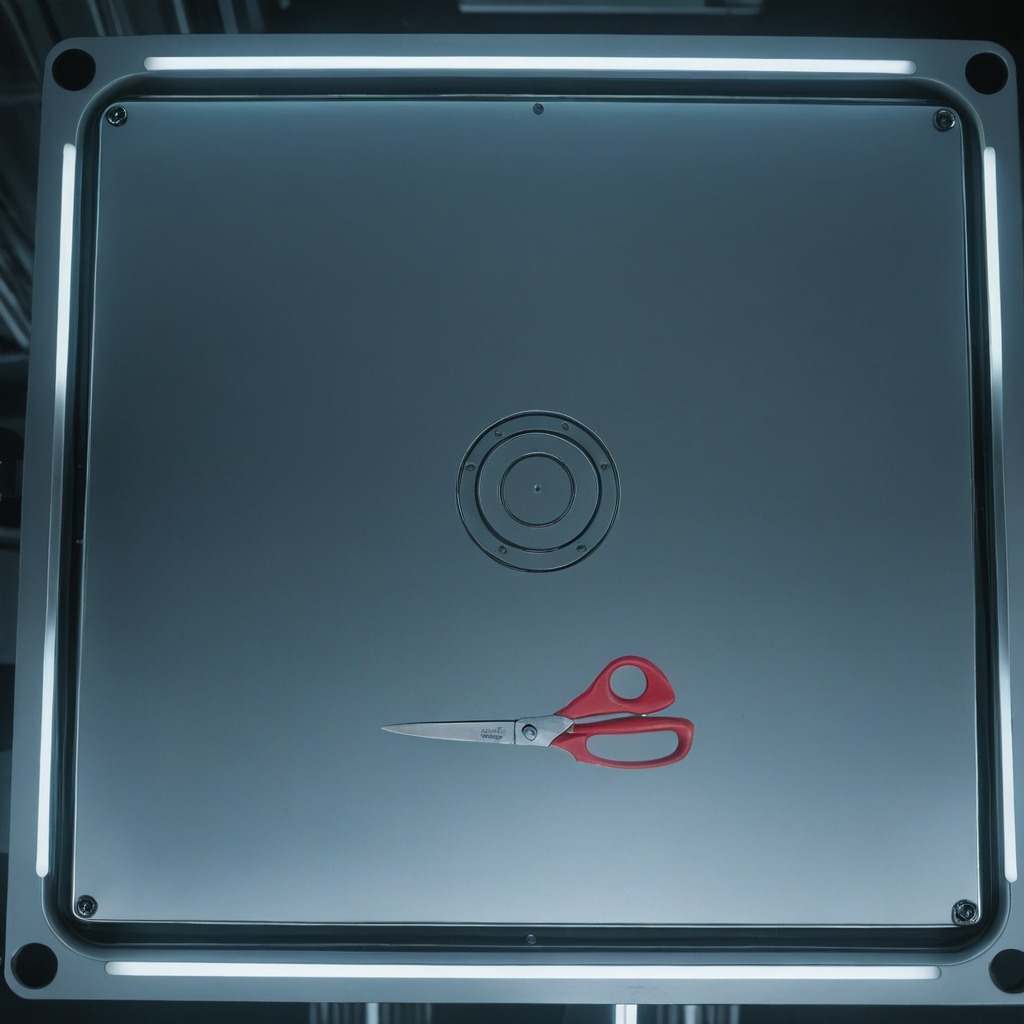
A scissor is lying on the metal table.